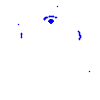
Particle: electron